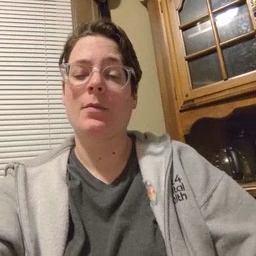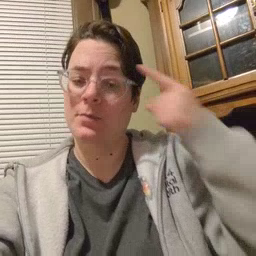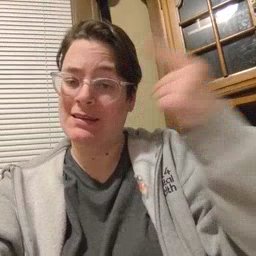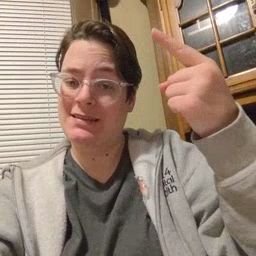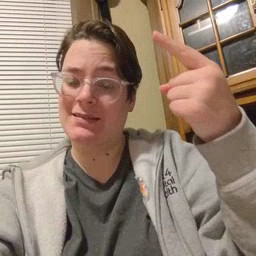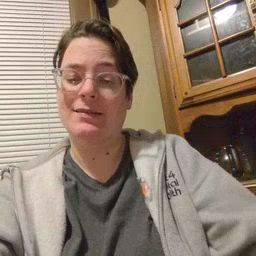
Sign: penny